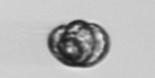
Label: Proterythropsis